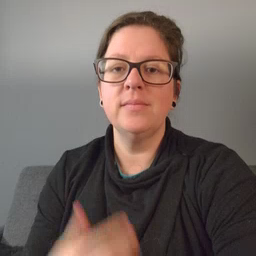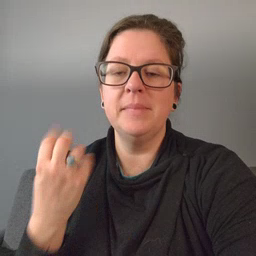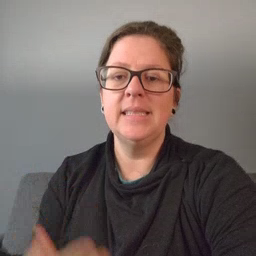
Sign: many